Interaction volume radius: 5 \u00c5
Interaction volume height: 15 \u00c5
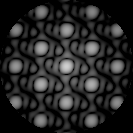
Disorder parameter: 0.01383